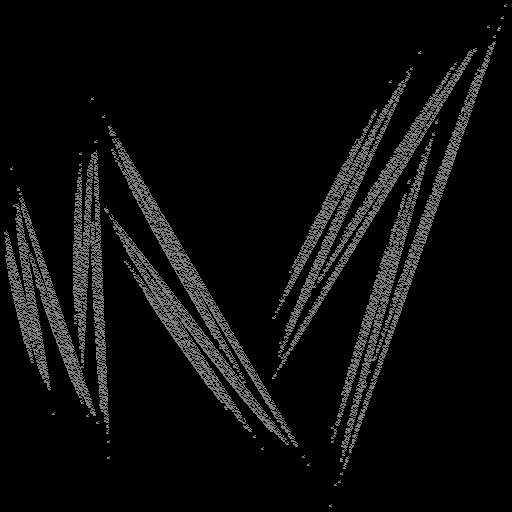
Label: bamboofern